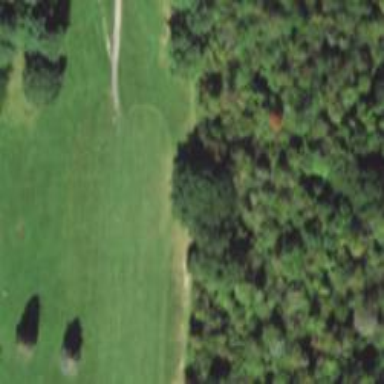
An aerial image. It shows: View of golf hole.